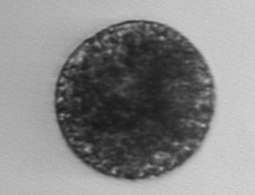
Label: Vicicitus_globosus